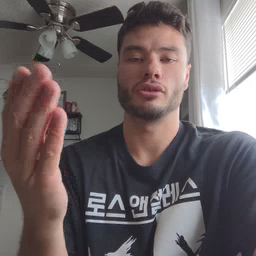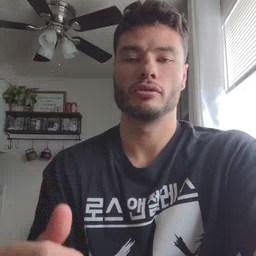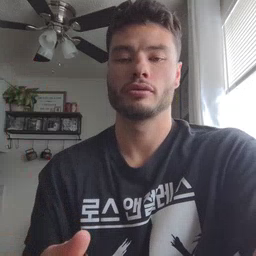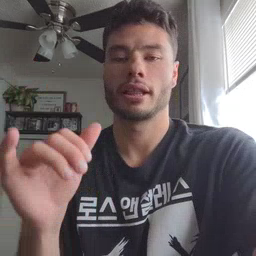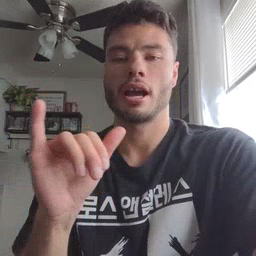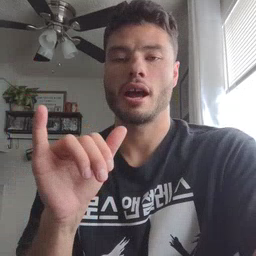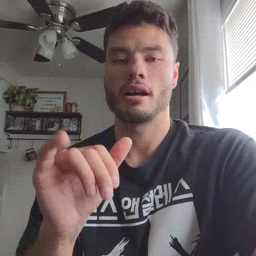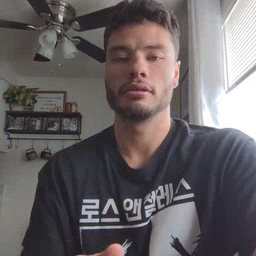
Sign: like